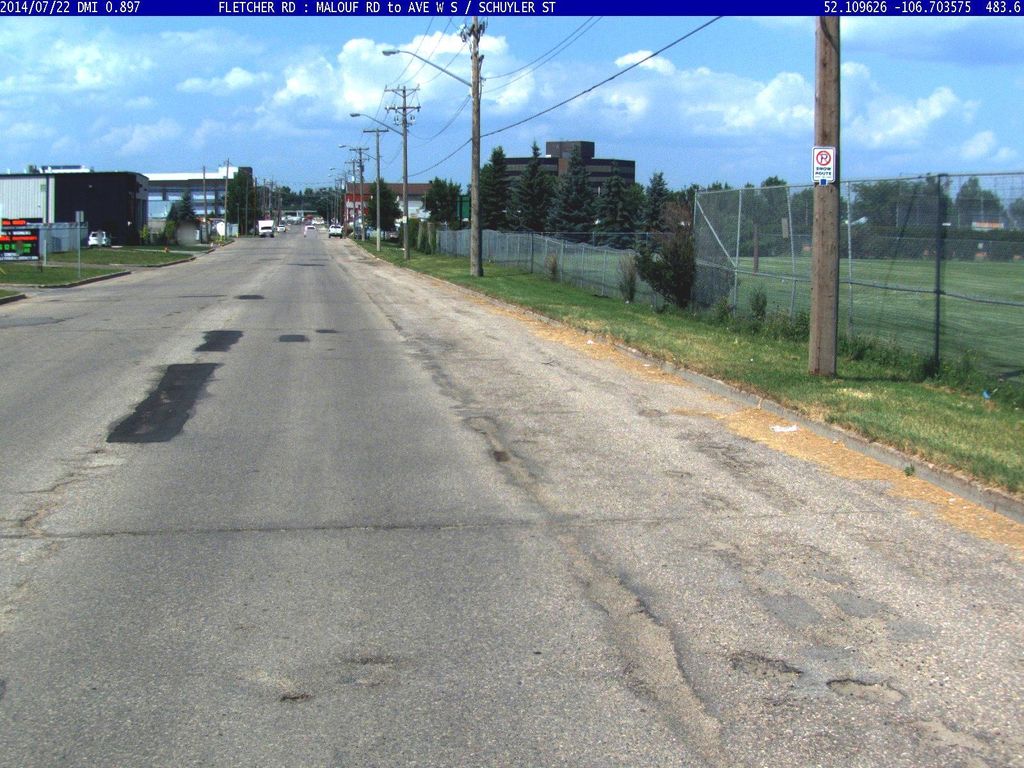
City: saskatoon